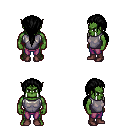
a pixel art fantasy rpg character, male body template, orc, green skin, steel chest armor, magenta pants, black ponytail hairstyle, maroon shoes, four views (front, back, left, right), 2x2 character sprite sheet, small pixel art, hard edges, no anti-aliasing